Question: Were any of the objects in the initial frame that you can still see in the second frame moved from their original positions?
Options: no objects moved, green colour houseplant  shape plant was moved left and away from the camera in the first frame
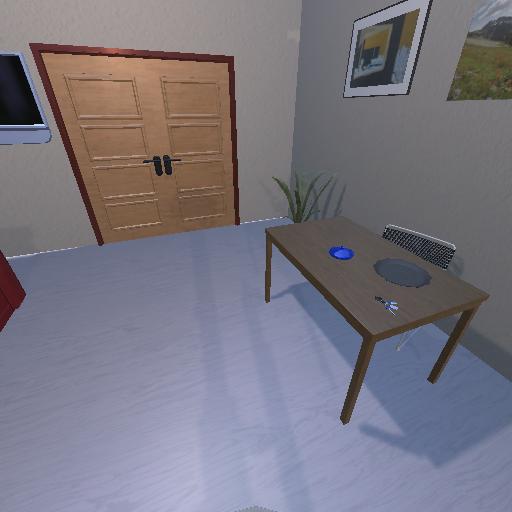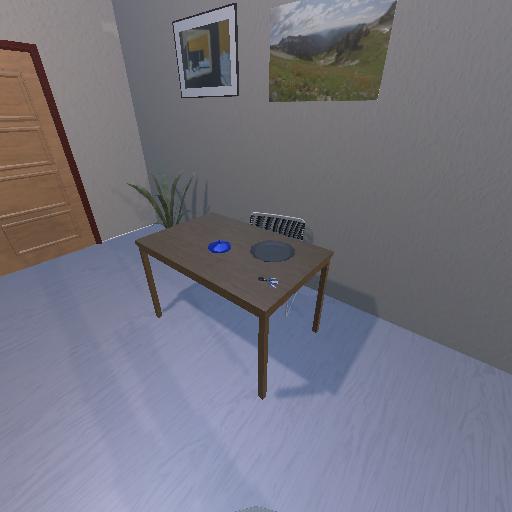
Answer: no objects moved